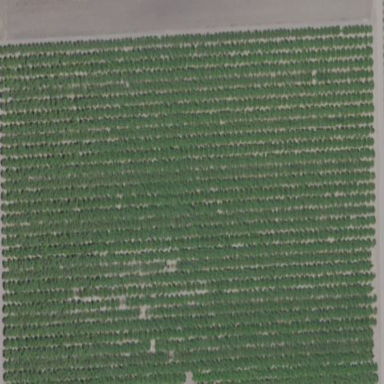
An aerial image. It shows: Orchard filled with almond trees.